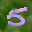
Label: 5